Question: I am experiencing high memory consumption on my Node.js app, when loading ~100MB zip files one after the other it is keeping them in memory as a "NodeBufferReader". The library I am using is called JSZip and is found here: <URL>
If I access the same zip file twice then it doesn't increase memory usage but for every 'extra' .zip file I access the memory increases by approx the size of the .zip file. The files I am accessing are all around 100MB or larger so as you can imagine this has the potential to get rather large, rather quickly.
The Node.js application is a websocket server that reads files from within .zip files and returns them back to the requestor as base64 data. The function in question is here:
'''
function handleFileRequest(args, connection_id) {
var zipIndex = 0,
pathLen = 0,
zip_file = "",
zip_subdir = "";
try {
if (args.custom.file.indexOf(".zip") > -1) {
// We have a .zip directory!
zipIndex = args.custom.file.indexOf(".zip") + 4;
pathLen = args.custom.file.length;
zip_file = args.custom.file.substring(0, zipIndex);
zip_subdir = args.custom.file.substring(zipIndex + 1, pathLen);
fs.readFile(zip_file, function (err, data) {
if (!err) {
zipObj.load(data);
if (zipObj.file(zip_subdir)) {
var binary = zipObj.file(zip_subdir).asBinary();
var base64data = btoa(binary);
var extension = args.custom.file.split('.').pop();
var b64Header = "data:" + MIME[extension] + ";base64,";
var tag2 = args.custom.tag2 || "unset";
var tag3 = args.custom.tag3 || "unset";
var rargs = {
action: "getFile",
tag: args.tag,
dialogName: connections[connection_id].dialogName,
custom: {
file: b64Header + base64data,
tag2: tag2,
tag3: tag3
}
};
connections[connection_id].sendUTF(JSON.stringify(rargs));
rargs = null;
binary = null;
base64data = null;
} else {
serverLog(connection_id, "Requested file doesn't exist");
}
} else {
serverLog(connection_id, "There was an error retrieving the zip file data");
}
});
} else {
// File isn't a .zip
}
} catch (e) {
serverLog(connection_id, e);
}
}
'''

Any help would be much appreciated in getting rid of this problem - Thanks!
'''
function handleFileRequest(args, connection_id) {
var zipIndex = 0,
pathLen = 0,
f = "",
d = "";
try {
if (args.custom.file.indexOf(".zip") > -1) {
// We have a .zip directory!
zipIndex = args.custom.file.indexOf(".zip") + 4;
pathLen = args.custom.file.length;
f = args.custom.file.substring(0, zipIndex);
d = args.custom.file.substring(zipIndex + 1, pathLen);
fs.readFile(f, function (err, data) {
var rargs = null,
binary = null,
base64data = null,
zipObj = null;
if (!err) {
zipObj = new JSZip();
zipObj.load(data);
if (zipObj.file(d)) {
binary = zipObj.file(d).asBinary();
base64data = btoa(binary);
var extension = args.custom.file.split('.').pop();
var b64Header = "data:" + MIME[extension] + ";base64,";
var tag2 = args.custom.tag2 || "unset";
var tag3 = args.custom.tag3 || "unset";
rargs = {
action: "getFile",
tag: args.tag,
dialogName: connections[connection_id].dialogName,
custom: {
file: b64Header + base64data,
tag2: tag2,
tag3: tag3
}
};
connections[connection_id].sendUTF(JSON.stringify(rargs));
} else {
serverLog(connection_id, "Requested file doesn't exist");
}
} else {
serverLog(connection_id, "There was an error retrieving the zip file data");
}
rargs = null;
binary = null;
base64data = null;
zipObj = null;
});
} else {
// Non-Zip file
}
} catch (e) {
serverLog(connection_id, e);
}
}
'''
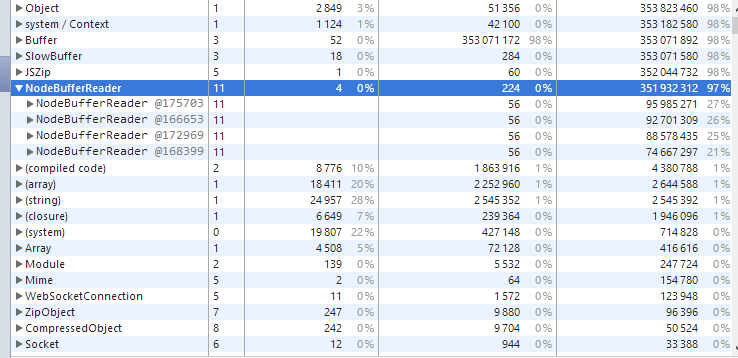
Answer: If you use the same JSZip instance to load each and every file, you will keep everything in memory : the 'load' method doesn't replace the existing content.
Try using a new JSZip instance each time :
'''
var zipObj = new JSZip();
zipObj.load(data);
// or var zipObj = new JSZip(data);
'''